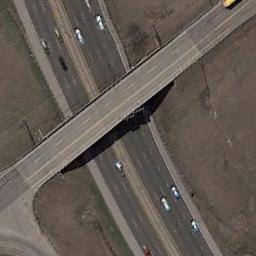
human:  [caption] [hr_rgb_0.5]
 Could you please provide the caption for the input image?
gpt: The cross-line overpass is over the roads on the clearing .

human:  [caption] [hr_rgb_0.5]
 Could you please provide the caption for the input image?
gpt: The overpass is next to the bare land with some cars .

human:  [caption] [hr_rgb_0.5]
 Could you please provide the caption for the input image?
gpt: An overpass on top of two roads .

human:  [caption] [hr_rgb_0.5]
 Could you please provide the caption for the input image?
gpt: Many cars are on the road under the overpass .

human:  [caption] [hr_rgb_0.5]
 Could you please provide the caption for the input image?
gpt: There are brown bare land around the overpass .